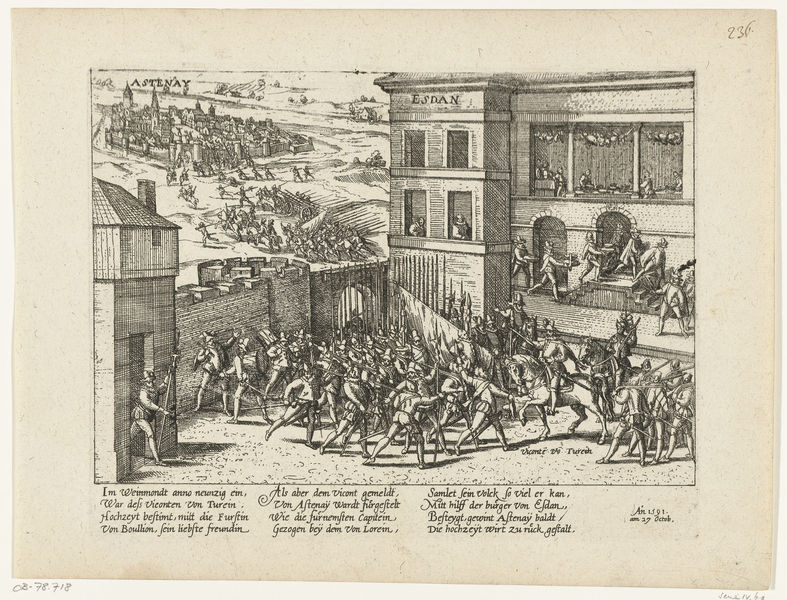
Titel: Bruiloft van Turenne en de inname van Stenay
Künstler: Frans Hogenberg
Standort: Amsterdam
Institution: Rijksmuseum
Schlagwörter: arches, balcony, columns, crowd, fight, men, military, people, soldiers, stairs, steps, swords, white, window, black, gray, wall, windows, fighting, horses, building, german, germany, houses, roof, tower, knight, black and white, castle, hillside, army, illustration, battle, fall, door, town, city, human, newspaper, walls, buildings, gate, engraving, medieval, war, horse, reins, warrior, book, chimney, spire, work, guard, page, lances, spears, text, words, killing, guns, banner, riders, warriors, fortress, attack, fortification, lance, bars, weapons, defence, protection, siege, saddles, pikes, hause, defense, conquering, invasion, neatherlands, coldiers, esdan, astenay, 1591, breach, horses arches, worrior